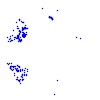
Particle: pion